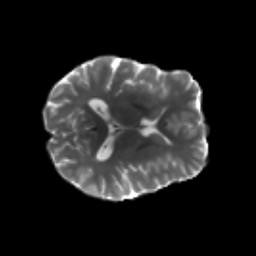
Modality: T2w
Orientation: axial
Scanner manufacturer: siemens
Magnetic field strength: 3 T
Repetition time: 4.16 s
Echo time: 0.0806 s